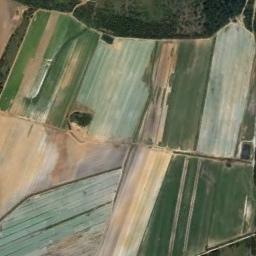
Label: rectangular_farmland